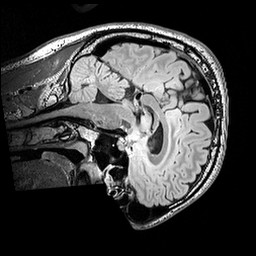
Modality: FLAIR
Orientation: sagittal
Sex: male
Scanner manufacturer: siemens
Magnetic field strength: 3 T
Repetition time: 5 s
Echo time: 0.395 s